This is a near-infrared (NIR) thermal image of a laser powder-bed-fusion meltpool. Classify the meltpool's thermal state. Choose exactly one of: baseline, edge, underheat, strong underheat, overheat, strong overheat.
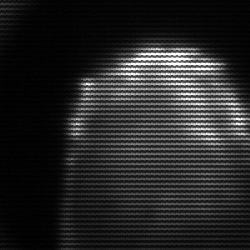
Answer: edge